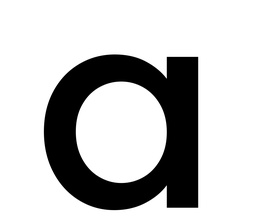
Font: Poppins-Medium